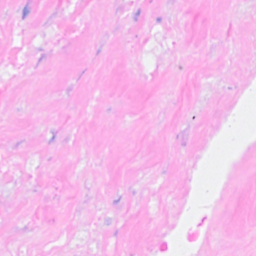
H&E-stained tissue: Breast